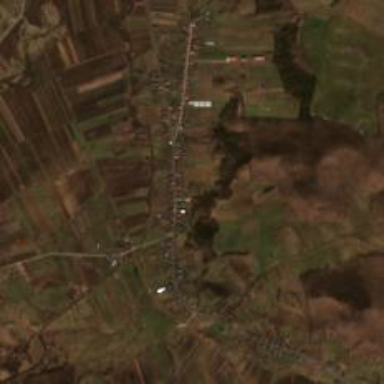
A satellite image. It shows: Village.